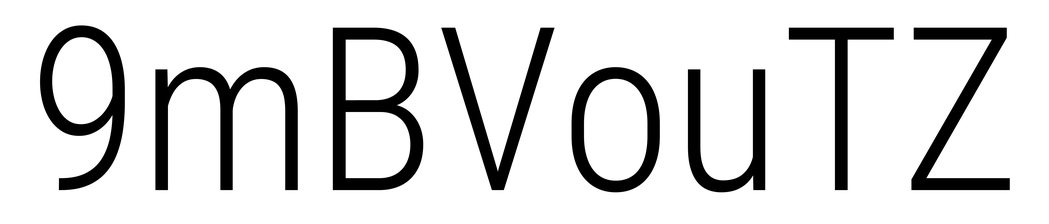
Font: Roboto_Condensed_Light